Question: I just noticed in vk.com that the images in your album have fixed width but the height is also fixed but images are cut like in the middle.And if i copy the path to the images and view only them they are not cut.
i make this photo to be more easy to understand

How this is done ?
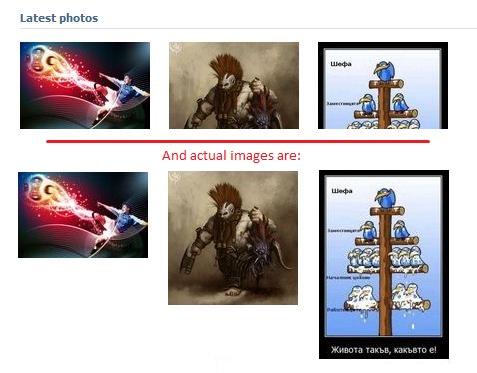
Answer: Their containers have a fixed height with 'overflow:hidden' set.
'''
<ul>
<li><img src="//lorempixel.com/100/100/"></li>
<li><img src="//lorempixel.com/100/200/"></li>
<li><img src="//lorempixel.com/100/300/"></li>
<li><img src="//lorempixel.com/100/400/"></li>
</ul>
'''
'''
li { float:left; height:100px; overflow:hidden; margin:10px; }
'''
<URL>